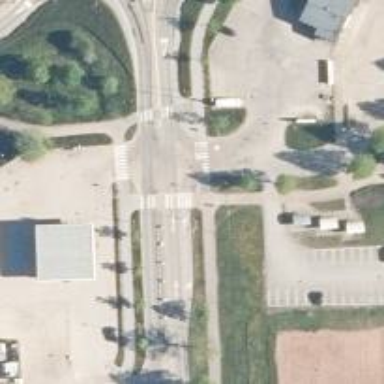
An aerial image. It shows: Asphalt cycleway with marked crossing and crossing island.